Question: My jenkins builds have been failing and after analysing we see that the worklight ant scripts have some issues below is the error seen, Can anyone please check the error and let us know what could be the possible reasons.
Worklight Ant Task version 6.1.0.01.20140922-2007
buildAndDeployAnt.xml:138: Failed initializing BuildConfiguration: Neither application nor shell descriptors exist
below is the ant xml snap shot for line 138

Thanks
dj
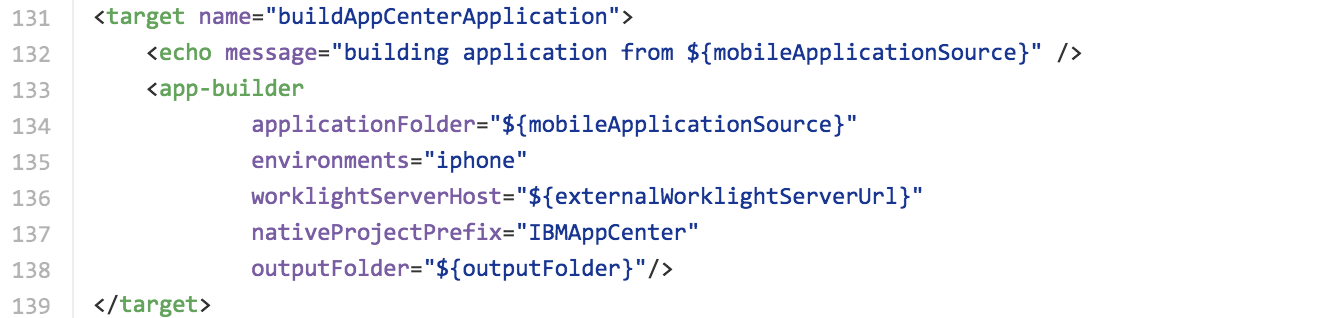
Answer: The error "Neither application nor shell descriptors exist" is seen in cases where IBM App center files are either deleted by mistake in your repository. Please check file changes related to IBM App center.